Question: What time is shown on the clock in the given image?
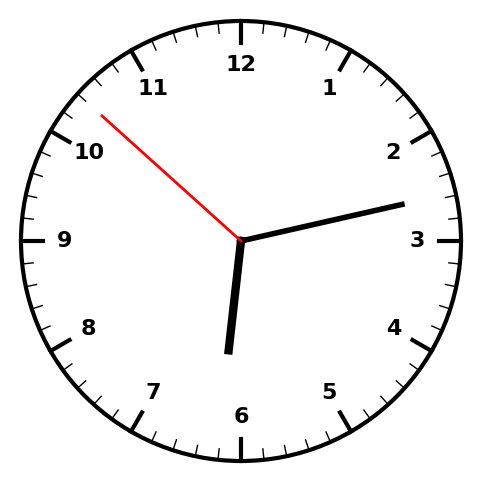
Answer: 06:12:52